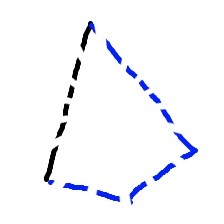
Shape: kite